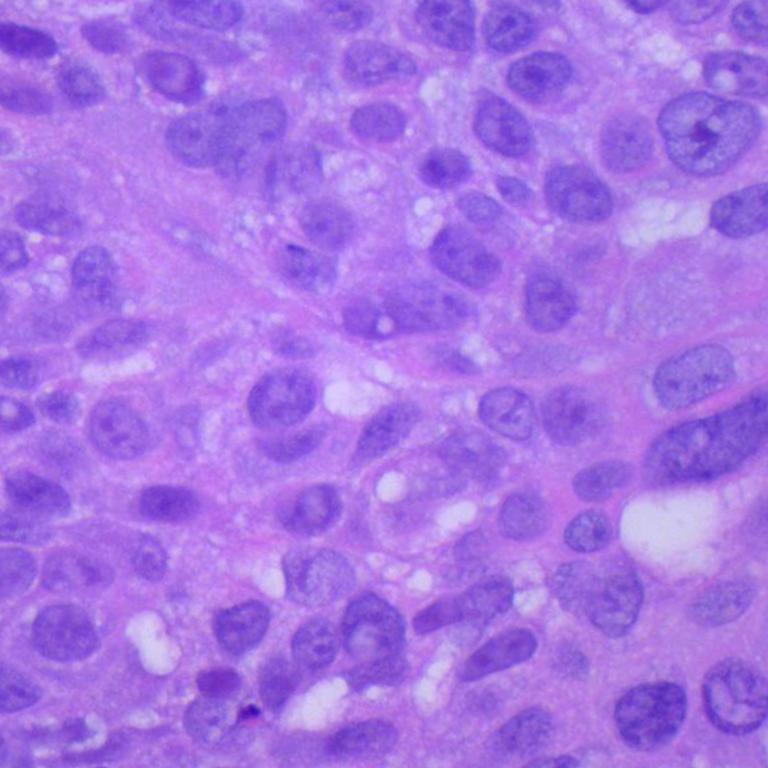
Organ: lung
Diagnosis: squamous carcinomas